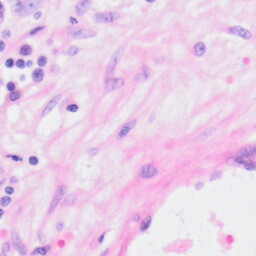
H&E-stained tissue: Kidney